Question: I'm trying to insert a search field in my header (black zone) but doesn't work. I want the search field inline with "SimpleCMS"...
See this screenshot to understand:

I want it on the same line as the header text...
There's my HTML code:
'''
<div id="header"><h1><?php echo($header_text); ?></h1>
<div style="float: right;">
<form action="search.php" method="get">
<input type="text" name="q" id="q" value="Search..." />
<input type="submit" value="Search" />
</form>
</div>
</div>
'''
And my CSS:
'''
#header
{
padding: 5px 10px;
background: #000;
color: #FFF;
text-align: left;
}
'''
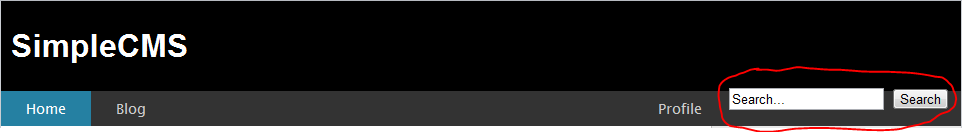
Answer: The problem is that you use a '<h1>' element. This will span over the whole width (see <URL> of the top so that every other element will be placed below it. Use a '<span>' instead and style it according to your needs. Using 'position-absolute' as alpaca lips nao suggests might work as well.